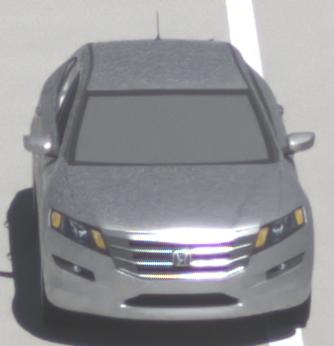
Make: Honda
Model: Crosstour
Detailed model: -
Model produced from: 2009
Model produced until: 2012
Doors: 4
Color: white
Road condition: dry road
Daytime: midday
Contrast: high contrast